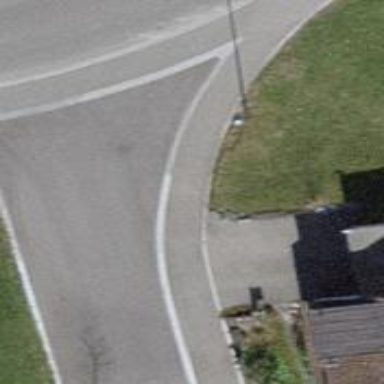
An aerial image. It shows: Asphalt sidewalk along the footway.